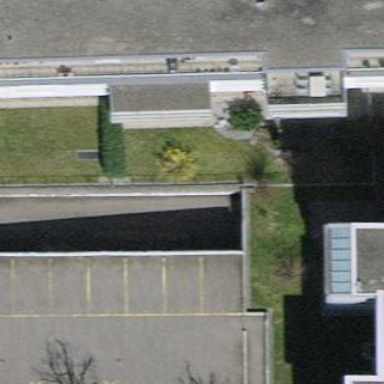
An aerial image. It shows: Office building with flat roof.